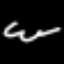
Label: squiggle